Question:
As you can see,I have all the labels in the top of the pie chart (indicated by the red box 1).
What I want to do is to,shift the position of these labels to the bottom of the pie chart (indicated by red box 2).
,which I have used to create this pie chart.
'''
function graphDataStatsChart(sourceData) {
nv.addGraph(function() {
var chart = nv.models.pieChart()
.x(function(d) { return d.label })
.y(function(d) { return d.value })
.showLabels(true) //Display pie labels
.labelThreshold(.05) //Configure the minimum slice size for labels to show up
.labelType("percent") //Configure what type of data to show in the label. Can be "key", "value" or "percent"
.donut(true) //Turn on Donut mode. Makes pie chart look tasty!
.donutRatio(0.35) //Configure how big you want the donut hole size to be.
;
d3.select("#chart1 svg")
.datum(sourceData)
.transition().duration(350)
.call(chart);
return chart;
});
};
'''
Can any body suggest a way to do the above mentioned repositioning?
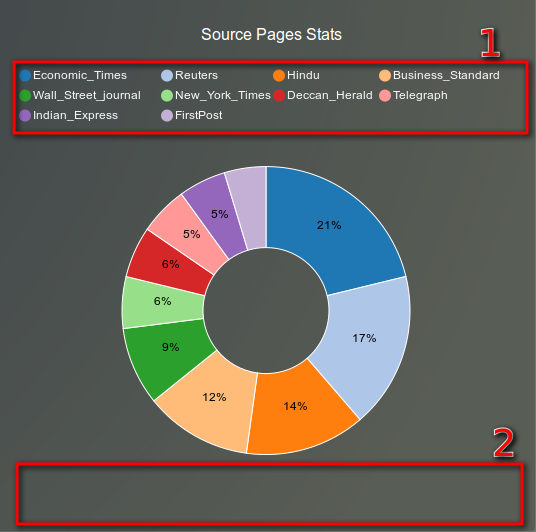
Answer: You will need to change a position of the legend container, e.g.
'''
d3.select(".nv-legendWrap")
.attr("transform","translate(0,350)")
'''
I've created an example <URL>.